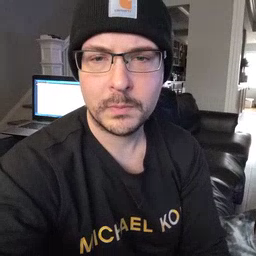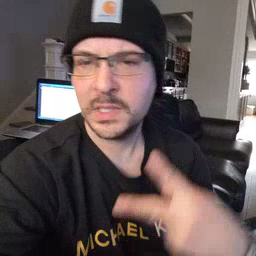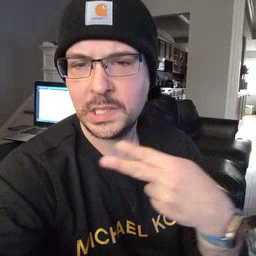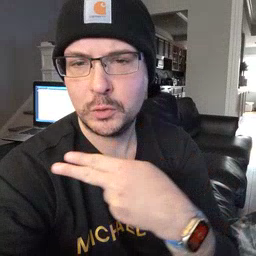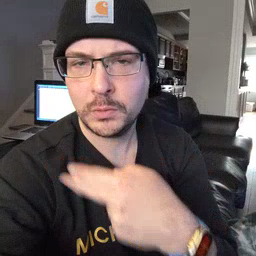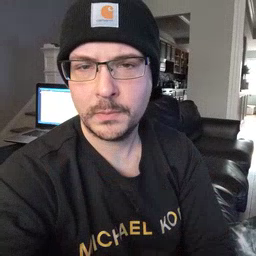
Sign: scissors